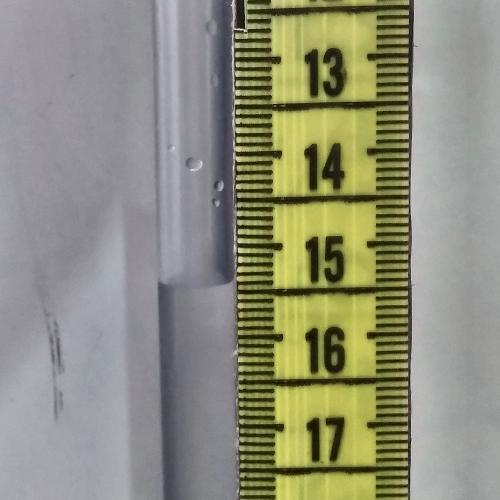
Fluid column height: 15.4 cm